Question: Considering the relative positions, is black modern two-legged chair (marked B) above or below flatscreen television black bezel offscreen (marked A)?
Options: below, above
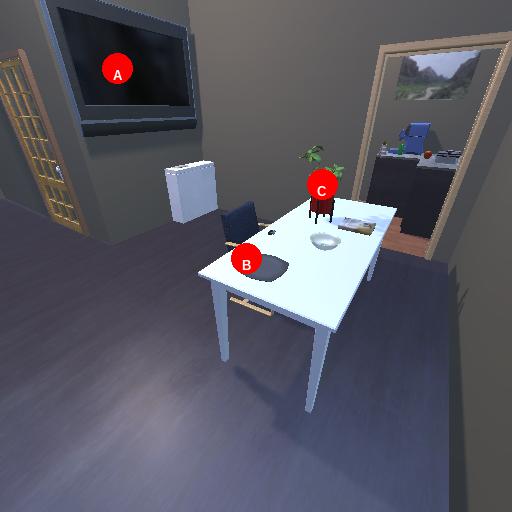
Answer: below